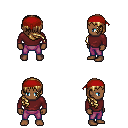
a pixel art fantasy rpg character, male body template, human, dark skin, maroon long-sleeve shirt, magenta pants, blonde right-swept hairstyle, red bandana, four views (front, back, left, right), 2x2 character sprite sheet, small pixel art, hard edges, no anti-aliasing